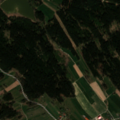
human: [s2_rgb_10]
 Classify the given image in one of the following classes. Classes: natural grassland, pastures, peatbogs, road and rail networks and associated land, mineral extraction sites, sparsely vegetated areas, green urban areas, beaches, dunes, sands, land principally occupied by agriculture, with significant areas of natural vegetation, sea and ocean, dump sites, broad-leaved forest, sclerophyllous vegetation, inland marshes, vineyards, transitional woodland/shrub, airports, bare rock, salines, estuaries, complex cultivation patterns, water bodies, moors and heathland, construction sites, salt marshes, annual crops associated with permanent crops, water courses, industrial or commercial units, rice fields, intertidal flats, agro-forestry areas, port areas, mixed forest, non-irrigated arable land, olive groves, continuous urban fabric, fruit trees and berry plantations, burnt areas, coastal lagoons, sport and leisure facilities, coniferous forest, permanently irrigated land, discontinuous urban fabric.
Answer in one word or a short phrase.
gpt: discontinuous urban fabric, industrial or commercial units, non-irrigated arable land, complex cultivation patterns, land principally occupied by agriculture, with significant areas of natural vegetation, coniferous forest